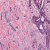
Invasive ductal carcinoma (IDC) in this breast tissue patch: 1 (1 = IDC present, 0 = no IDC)